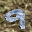
Label: 9